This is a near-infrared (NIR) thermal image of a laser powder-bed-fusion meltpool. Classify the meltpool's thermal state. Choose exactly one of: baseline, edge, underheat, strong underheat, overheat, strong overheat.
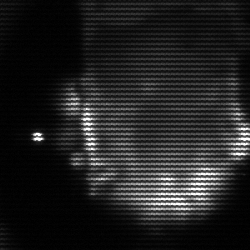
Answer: baseline